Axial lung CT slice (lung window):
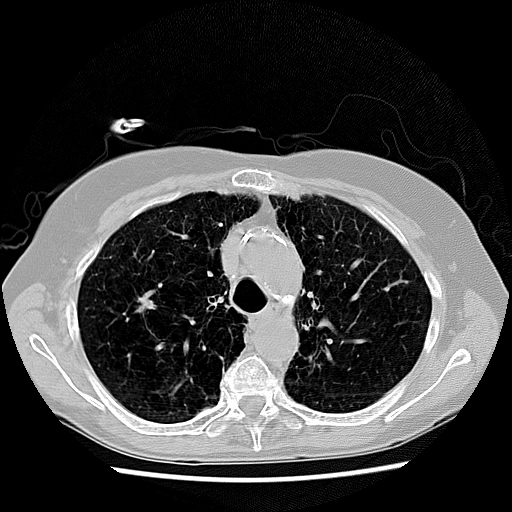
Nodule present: yes
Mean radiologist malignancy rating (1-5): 4.25